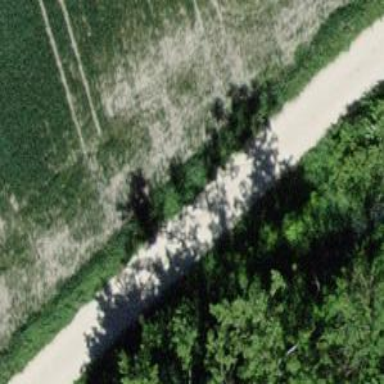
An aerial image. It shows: Agricultural vehicle track with grade 3 surface.